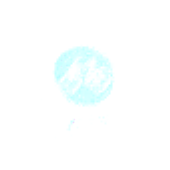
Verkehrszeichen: BeginnFahrradzone
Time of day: SunriseSunset
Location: Outdoor (Nature)
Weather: PartlyCloudy
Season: NotSpecified
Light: Natural